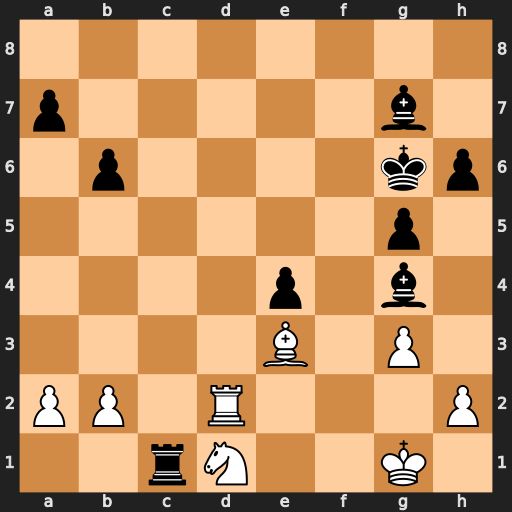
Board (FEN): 8/p5b1/1p4kp/6p1/4p1b1/4B1P1/PP1R3P/2rN2K1
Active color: w
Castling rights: -
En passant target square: -
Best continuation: Rd6+ Kf7 Bxc1